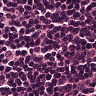
Metastatic tissue present: no